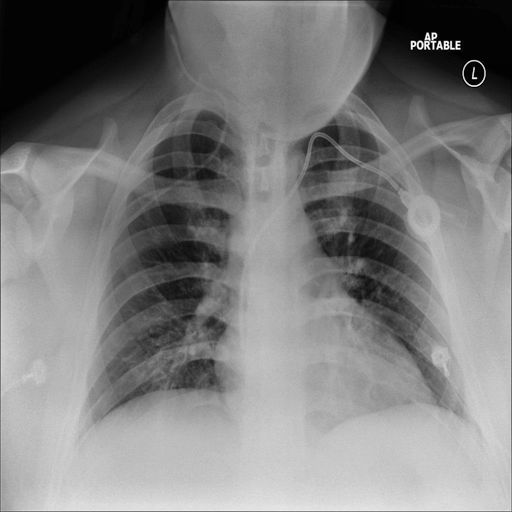
Finding: NORMAL